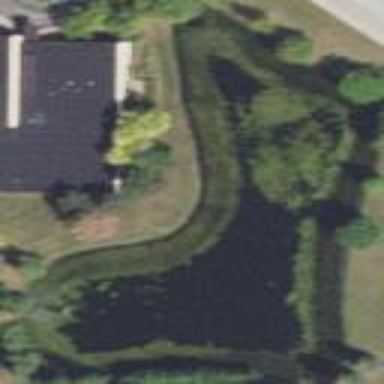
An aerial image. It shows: Serene pond surrounded by nature.